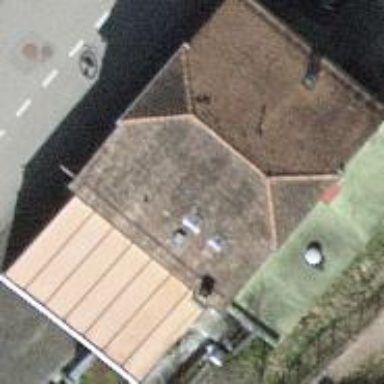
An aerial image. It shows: Restaurant building.